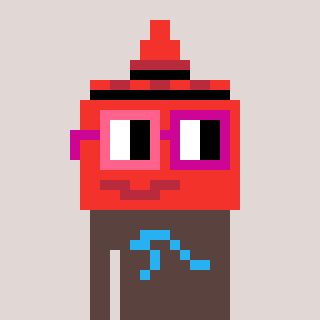
a pixel art character with square pink and red glasses, a ketchup-shaped head and a darkbrown-colored body on a warm background